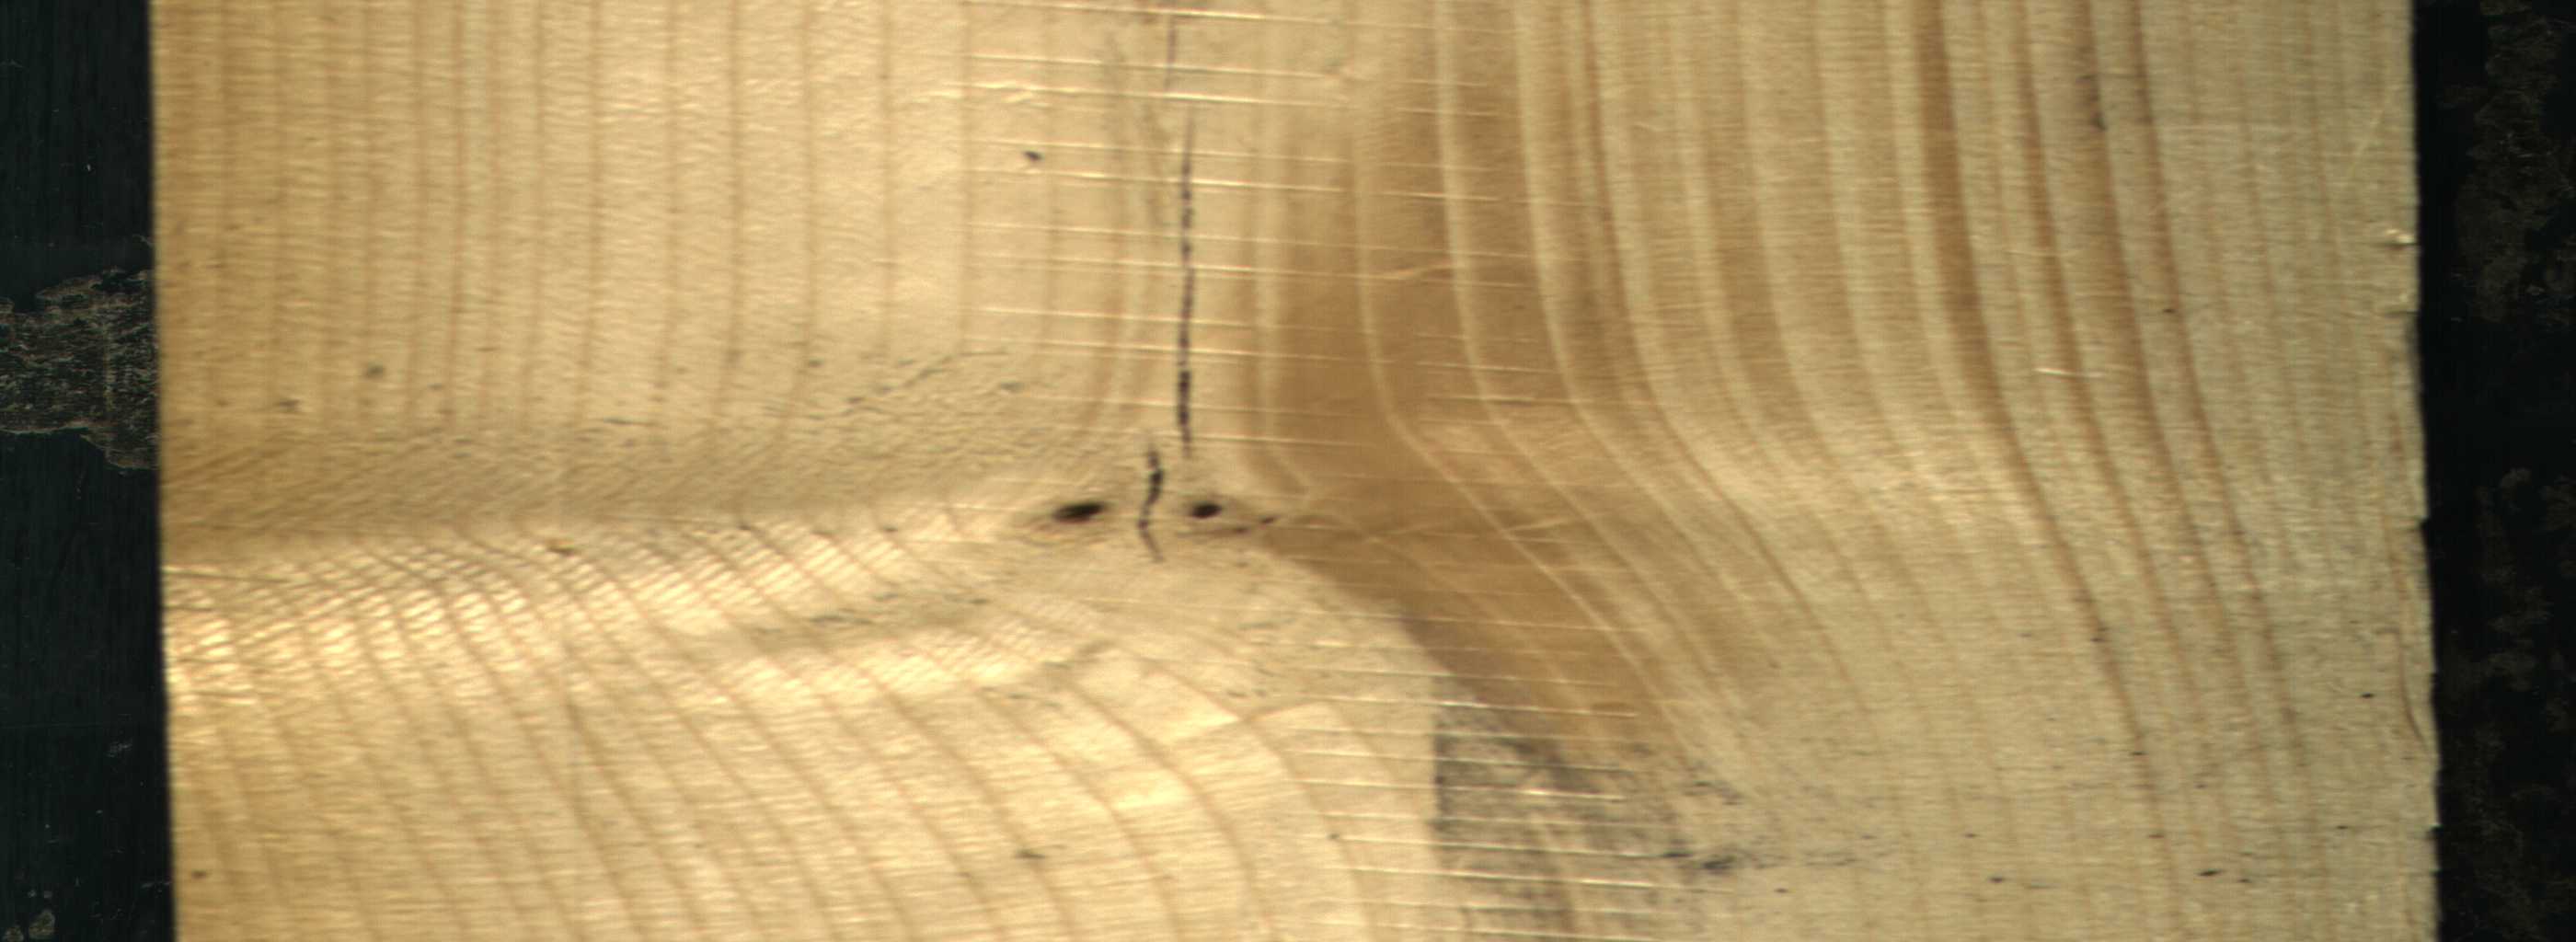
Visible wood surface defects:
Crack
Live_Knot
Live_Knot